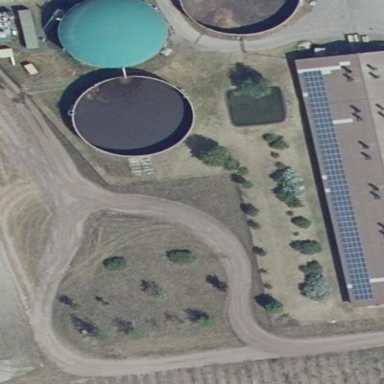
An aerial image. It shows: View of wastewater plant.